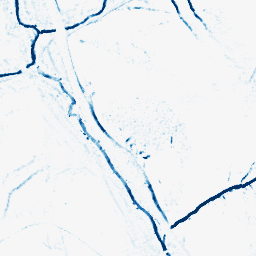
Category: morphological
Decomposition family: morphological_diamond
Decomposition parameters: operation: closing
radius: 3
Upsampling method: cubic_catmull_rom
Upsampling parameters: scale: 2
Upsampling scale: 2